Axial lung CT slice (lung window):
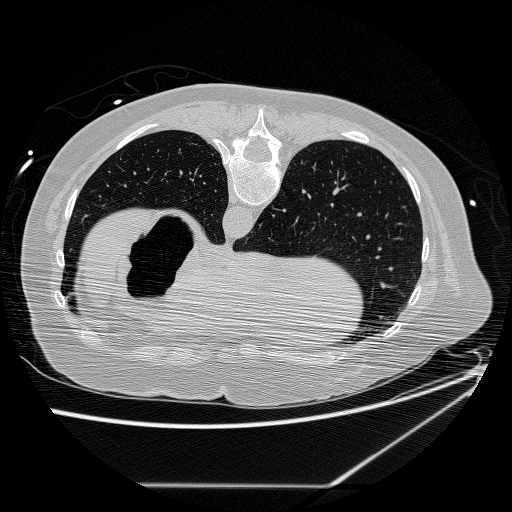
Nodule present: no